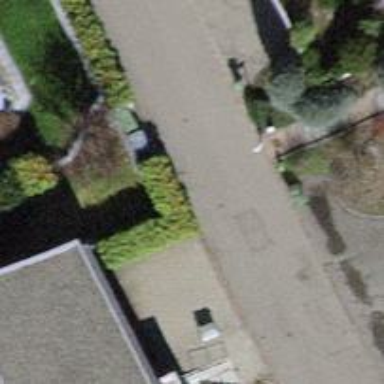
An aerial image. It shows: Road with steps.